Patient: sex F, age 43
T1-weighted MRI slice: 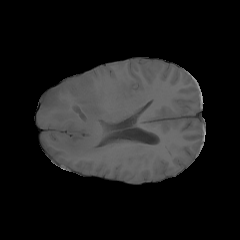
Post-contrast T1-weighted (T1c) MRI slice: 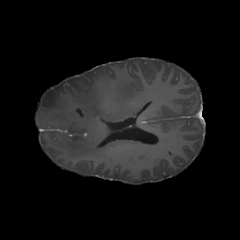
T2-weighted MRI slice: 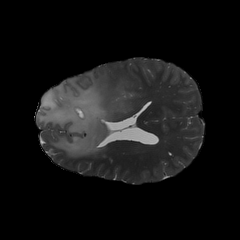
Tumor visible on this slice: yes
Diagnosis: Astrocytoma, IDH-mutant
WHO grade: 3